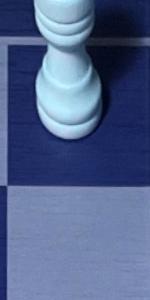
Label: Empty